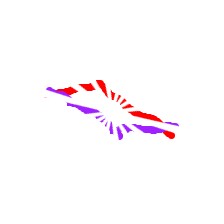
Shape: parallelogram